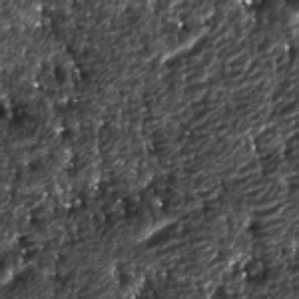
Label: frost